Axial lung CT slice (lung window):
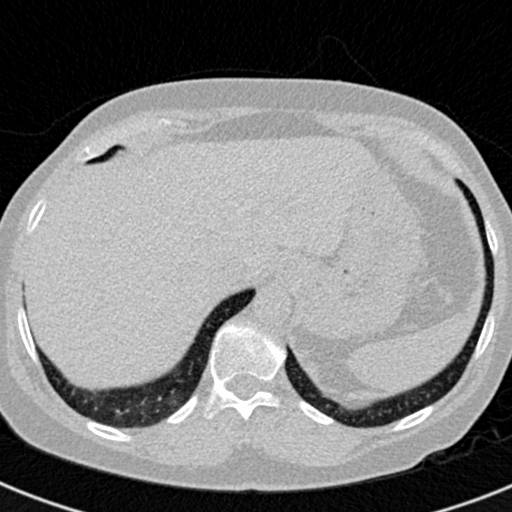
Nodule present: no